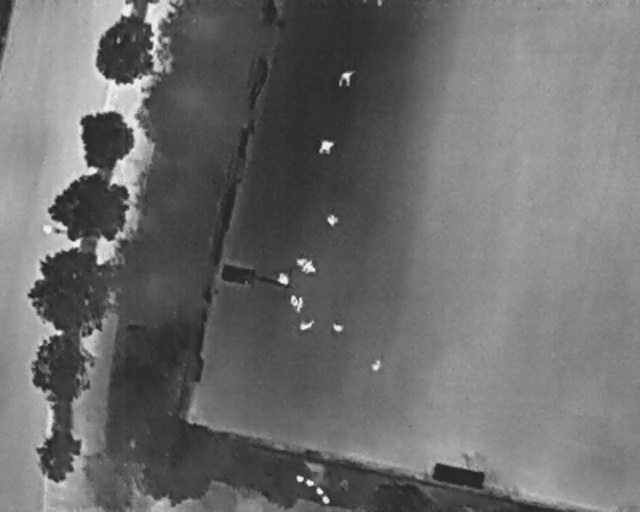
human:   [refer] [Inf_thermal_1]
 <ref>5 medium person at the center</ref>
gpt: <box>[[50, 41, 53, 43, 2], [47, 50, 49, 53, 33], [43, 53, 45, 55, 2], [44, 57, 47, 60, 2], [46, 61, 48, 65, 162]]</box>

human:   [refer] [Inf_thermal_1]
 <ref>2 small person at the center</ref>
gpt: <box>[[46, 49, 47, 52, 2], [51, 62, 53, 65, 2]]</box>